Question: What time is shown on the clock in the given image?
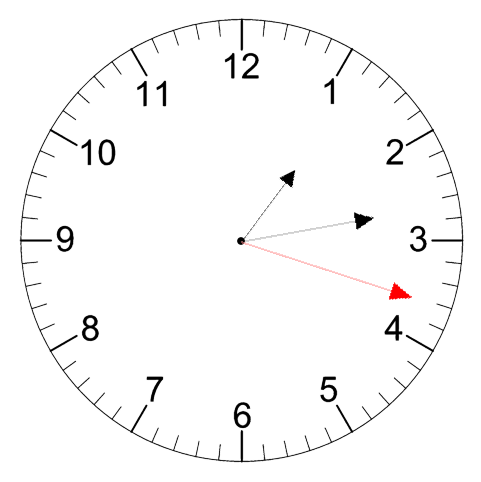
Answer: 01:13:18